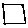
Label: square